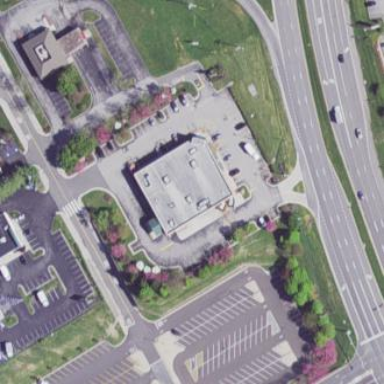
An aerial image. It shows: Building that is pharmacy providing healthcare services.